RGB frame:
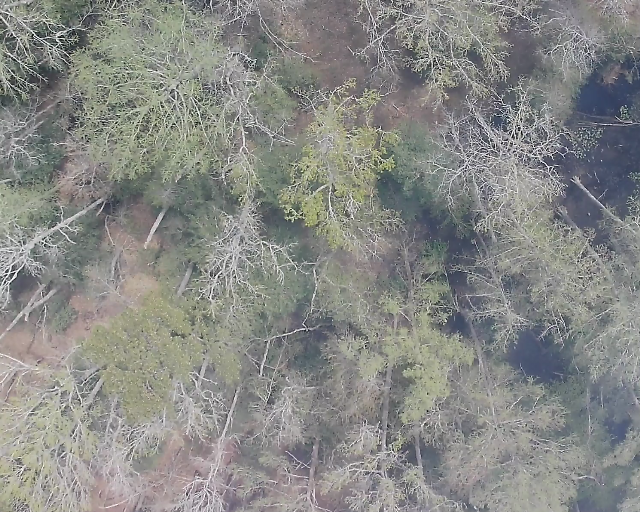
Thermal frame:
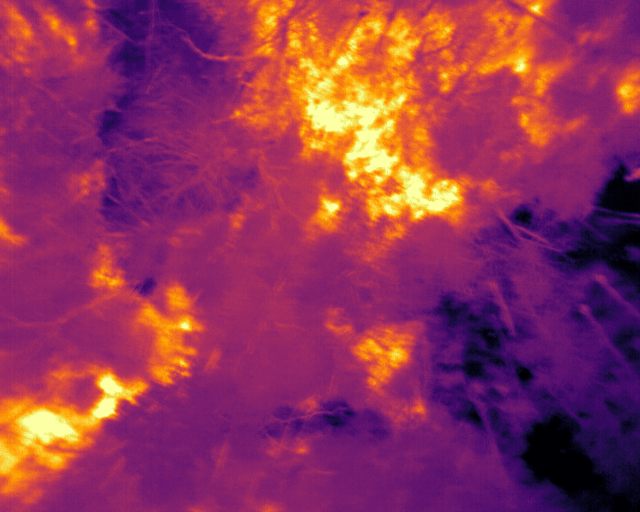
Captured: 2026-02-26 03:46:39
Pixels at or above 80 °C: 0 (fraction of frame: 0)